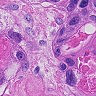
Metastatic tissue present: yes